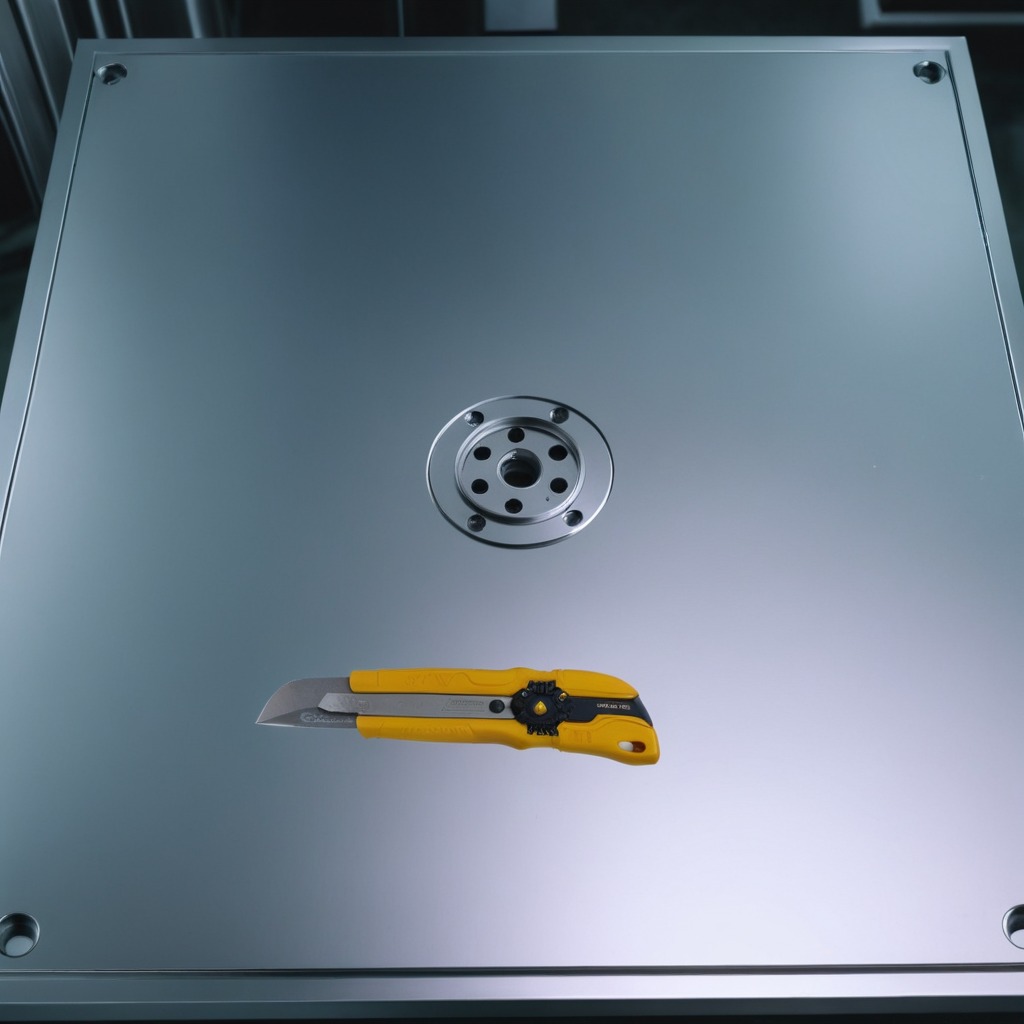
A utility knife lies on the metal table.